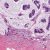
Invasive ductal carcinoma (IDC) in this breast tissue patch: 1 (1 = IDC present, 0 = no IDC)